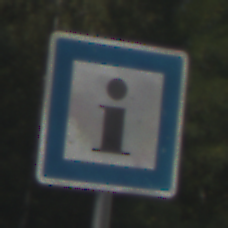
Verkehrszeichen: Informationsstelle
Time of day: Midday
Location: Outdoor (Nature)
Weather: Clear
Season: Summer
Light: Natural